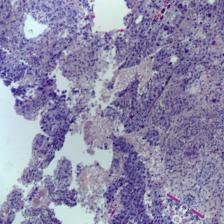
Diagnosis: OSCC